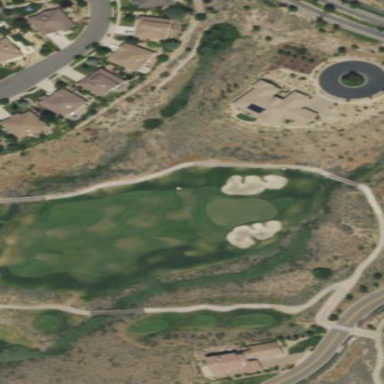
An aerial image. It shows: Area of rough grass used for golf.